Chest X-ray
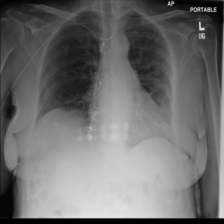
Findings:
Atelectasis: negative
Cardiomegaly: negative
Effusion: negative
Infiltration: negative
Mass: negative
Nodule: negative
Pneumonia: negative
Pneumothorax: negative
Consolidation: negative
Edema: negative
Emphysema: negative
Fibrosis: negative
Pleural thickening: negative
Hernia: negative